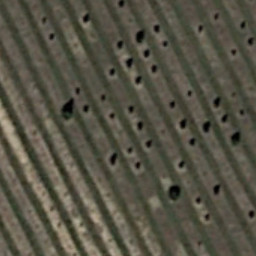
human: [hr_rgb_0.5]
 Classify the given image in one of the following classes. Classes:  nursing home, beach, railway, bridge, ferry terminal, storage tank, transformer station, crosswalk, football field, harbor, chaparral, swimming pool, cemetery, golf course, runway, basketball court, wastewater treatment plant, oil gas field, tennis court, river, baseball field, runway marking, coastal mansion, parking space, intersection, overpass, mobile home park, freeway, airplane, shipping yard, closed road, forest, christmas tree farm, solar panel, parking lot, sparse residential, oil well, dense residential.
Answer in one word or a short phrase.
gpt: christmas tree farm